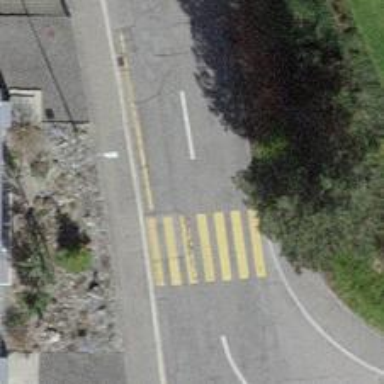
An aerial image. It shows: Unmarked crossing with zebra reference sign on the road.